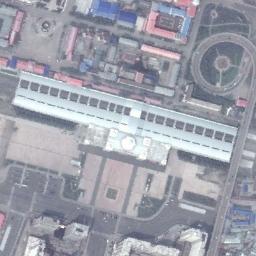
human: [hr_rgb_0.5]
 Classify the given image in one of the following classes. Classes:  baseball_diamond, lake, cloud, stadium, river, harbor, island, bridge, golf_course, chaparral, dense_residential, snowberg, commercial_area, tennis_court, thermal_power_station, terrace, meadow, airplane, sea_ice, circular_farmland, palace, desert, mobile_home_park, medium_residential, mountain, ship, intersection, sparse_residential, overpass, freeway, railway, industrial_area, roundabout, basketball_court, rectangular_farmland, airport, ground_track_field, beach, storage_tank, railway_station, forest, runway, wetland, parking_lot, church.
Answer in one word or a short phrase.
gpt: railway_station